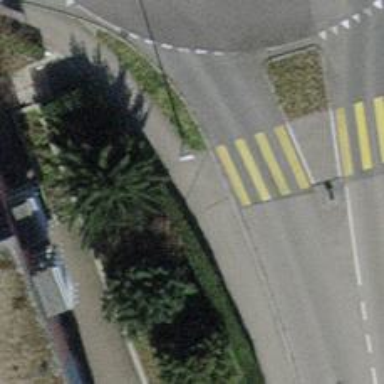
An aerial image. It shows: Asphalt sidewalk.